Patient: sex M, age 71
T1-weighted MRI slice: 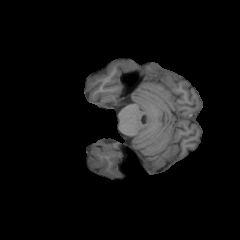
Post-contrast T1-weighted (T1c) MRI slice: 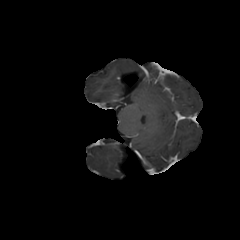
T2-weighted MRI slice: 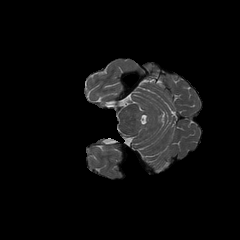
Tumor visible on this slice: no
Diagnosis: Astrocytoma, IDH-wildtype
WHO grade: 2